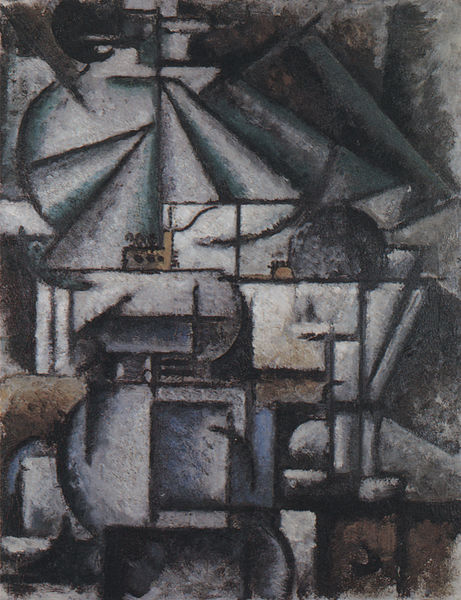
Titel: Scomposizione dei piani di un lume
Künstler: Ardengo Soffici
Institution: Privatsammlung
Schlagwörter: blau, dunkel, gemälde, schatten, weiß, dreieck, grob, kubismus, kubistisch, landschaft, stadt, braun, grau, hell, kreide, nacht, schwarz, vordergrund, zeichnung, dach, haus, rot, zylinder, öl, häuser, auge, boot, kreis, ofen, rund, schiff, segel, düster, moderne, abstrakt, fläche, flächen, modern, formen, linien, industrie, treppe, striche, abstraktion, futurismus, maschine, eckig, rechteck, linie, form, plastisch, konturen, strich, kreise, kachel, halbkreis, ecken, küche, zelle, blaugrau, picasso, dreiecke, umrisslinien, winkel, geometrische formen, zellen, maschinen, facetten, prisma, prismen, braque, italiener, leger, motor, bracque, bügeleisen, juan gris, dreieckdreieck, modernm